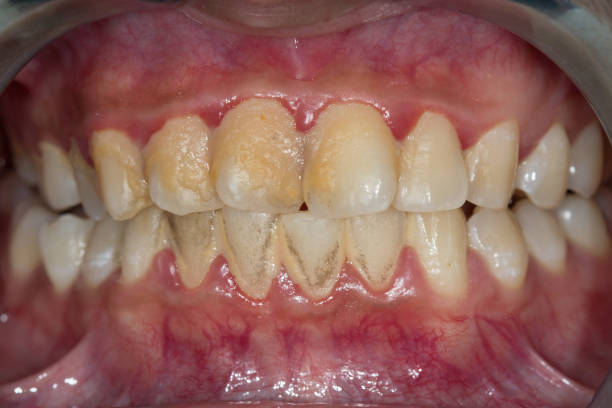
Condition: Calculus